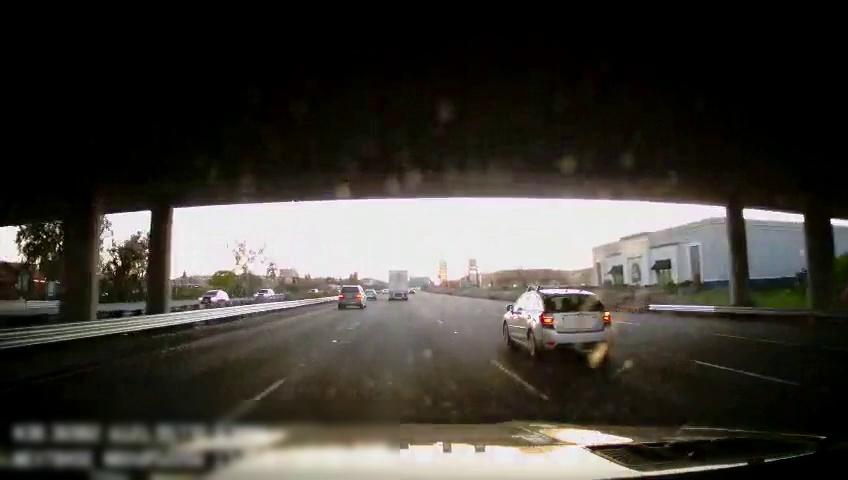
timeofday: Dusk/Dawn/Twilight
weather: Cloudy
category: Drivable Space
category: Vehicles | Car
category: Vehicles | SUV
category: Vehicles | Truck
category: Vehicles | Car
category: Vehicles | SUV
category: Vehicles | Truck
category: Vehicles | SUV
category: Lanes | Alternate Lane
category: Lanes | Current Lane
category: Lanes | Current Lane
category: Lanes | Alternate Lane
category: Lanes | Alternate Lane